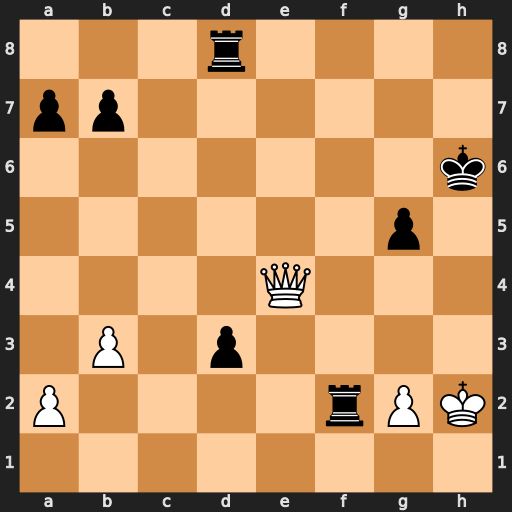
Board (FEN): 3r4/pp6/7k/6p1/4Q3/1P1p4/P4rPK/8
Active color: w
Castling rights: -
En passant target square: -
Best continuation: Qe6+ Kh5 Kh3